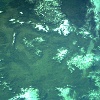
Label: land